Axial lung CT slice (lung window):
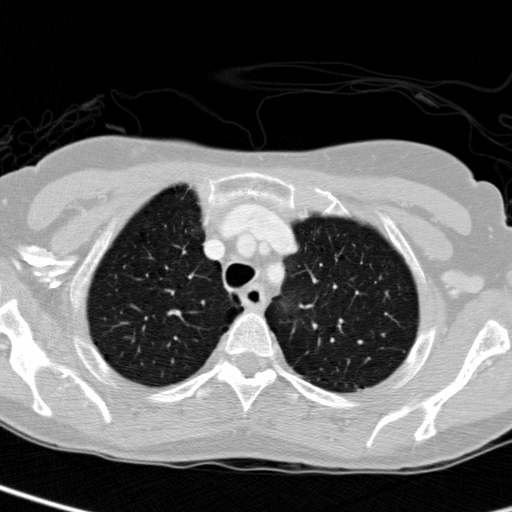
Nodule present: no